Interaction volume radius: 5 \u00c5
Interaction volume height: 15 \u00c5
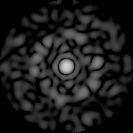
Disorder parameter: 0.8626